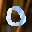
Label: 0